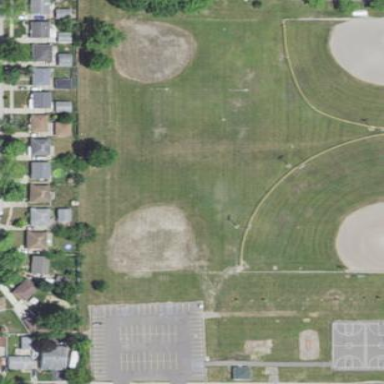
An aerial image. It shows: Baseball pitch for leisure land activities.